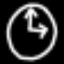
Label: clock